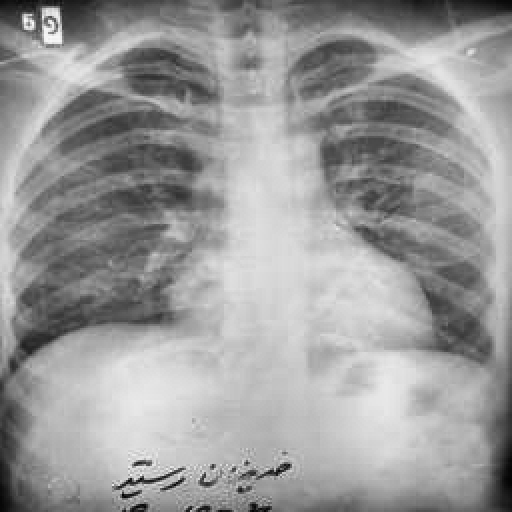
Finding: TUBERCULOSIS